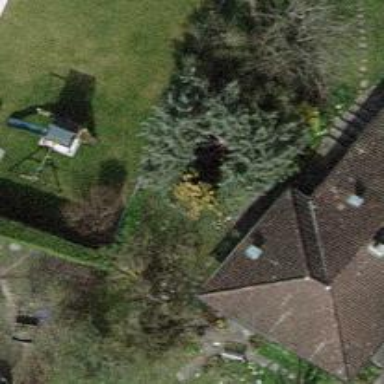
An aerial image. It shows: Evergreen needle-leaved tree.